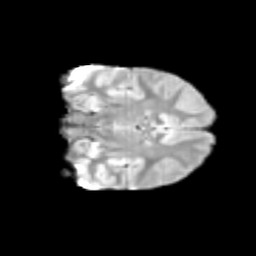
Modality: T2w
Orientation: coronal
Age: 9
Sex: female
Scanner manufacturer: siemens
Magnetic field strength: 3 T
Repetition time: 3.8 s
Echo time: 0.07 s